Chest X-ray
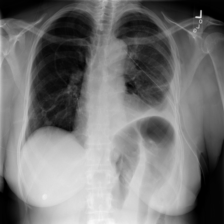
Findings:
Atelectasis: negative
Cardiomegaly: negative
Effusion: positive
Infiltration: negative
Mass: negative
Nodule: negative
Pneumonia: negative
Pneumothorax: positive
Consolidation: negative
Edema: negative
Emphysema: negative
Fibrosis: negative
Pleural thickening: negative
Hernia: negative